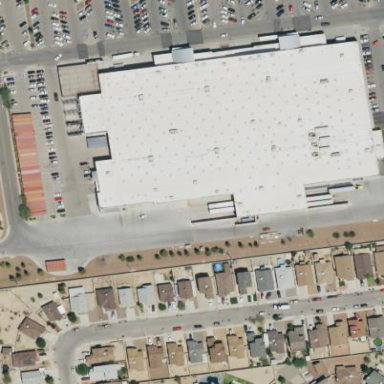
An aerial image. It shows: Supermarket building.